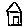
Label: house